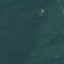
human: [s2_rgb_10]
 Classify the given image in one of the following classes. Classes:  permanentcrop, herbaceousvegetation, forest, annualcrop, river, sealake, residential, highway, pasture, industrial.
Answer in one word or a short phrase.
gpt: Forest